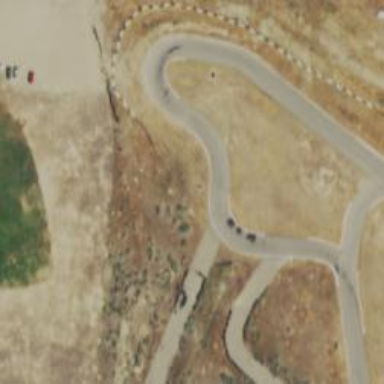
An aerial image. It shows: Karting raceway.